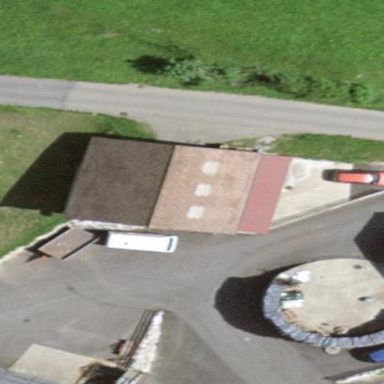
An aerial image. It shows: Shed.